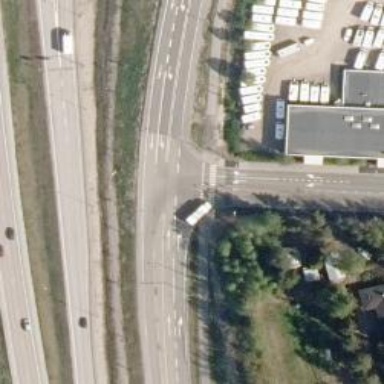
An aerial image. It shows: Uncontrolled crossing with pedestrian island.